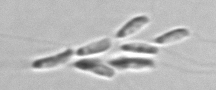
Label: Dinobryon